Field crop: maize
Growth stage: 2
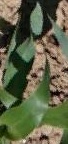
Species: maize